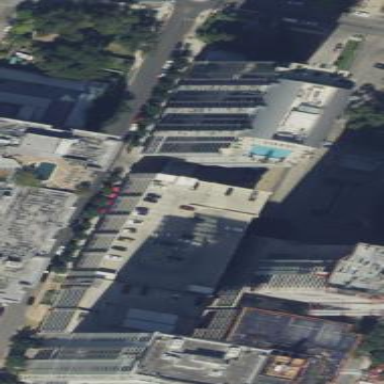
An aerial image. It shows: Multi-storey parking building.